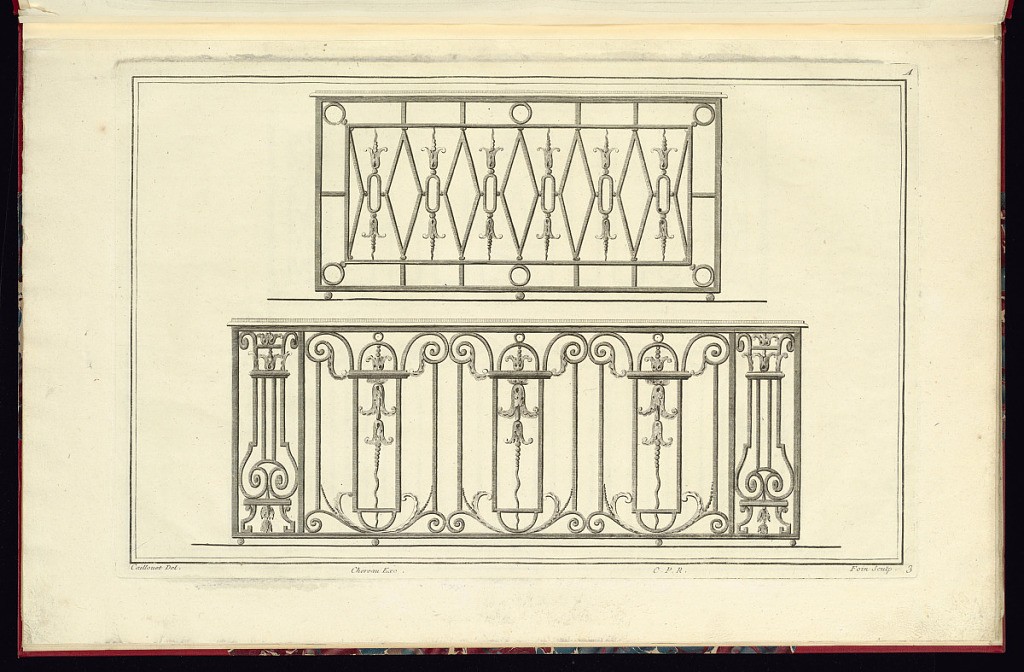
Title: Two Balcony Balustrade Designs
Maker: Caillouet, French, mid-18th century
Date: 1775-87
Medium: Engraving and etching on paper
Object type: Print
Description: Two balcony balustrade designs from an album of decorative ironwork. The designs feature scrolling and geometric bands with scrolling foliage, acanthus leaves, and beads. The plate is signed and numbered.